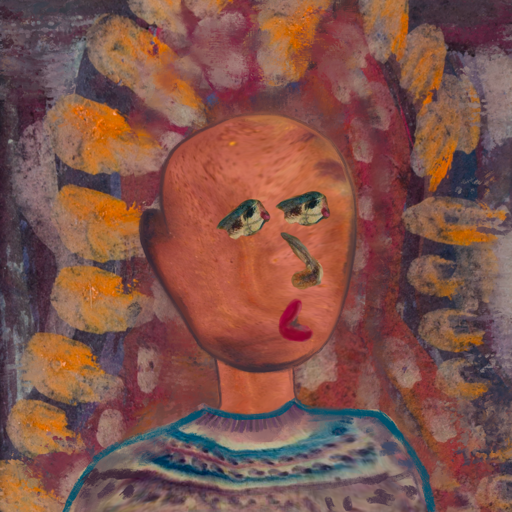
Background: Doll, Head And Neck Side: Mother_And_Son_Mother, Face Side: Pipe, Bust: HillGirl, Hair Side: Blank, Head Accessory: Blank, Second Necklace: Blank, Necklace: Blank, Baby: Blank